Field crop: maize
Growth stage: 1
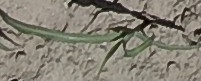
Species: sorghum